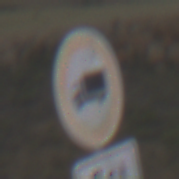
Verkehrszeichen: VerbotFuerKraftfahrzeugeUeberDreiKommaFuenfTonnen
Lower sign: SonstigeBeschraenkungen4
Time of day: Midday
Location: Outdoor (Nature)
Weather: Overcast
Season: NotSpecified
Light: Natural